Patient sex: M
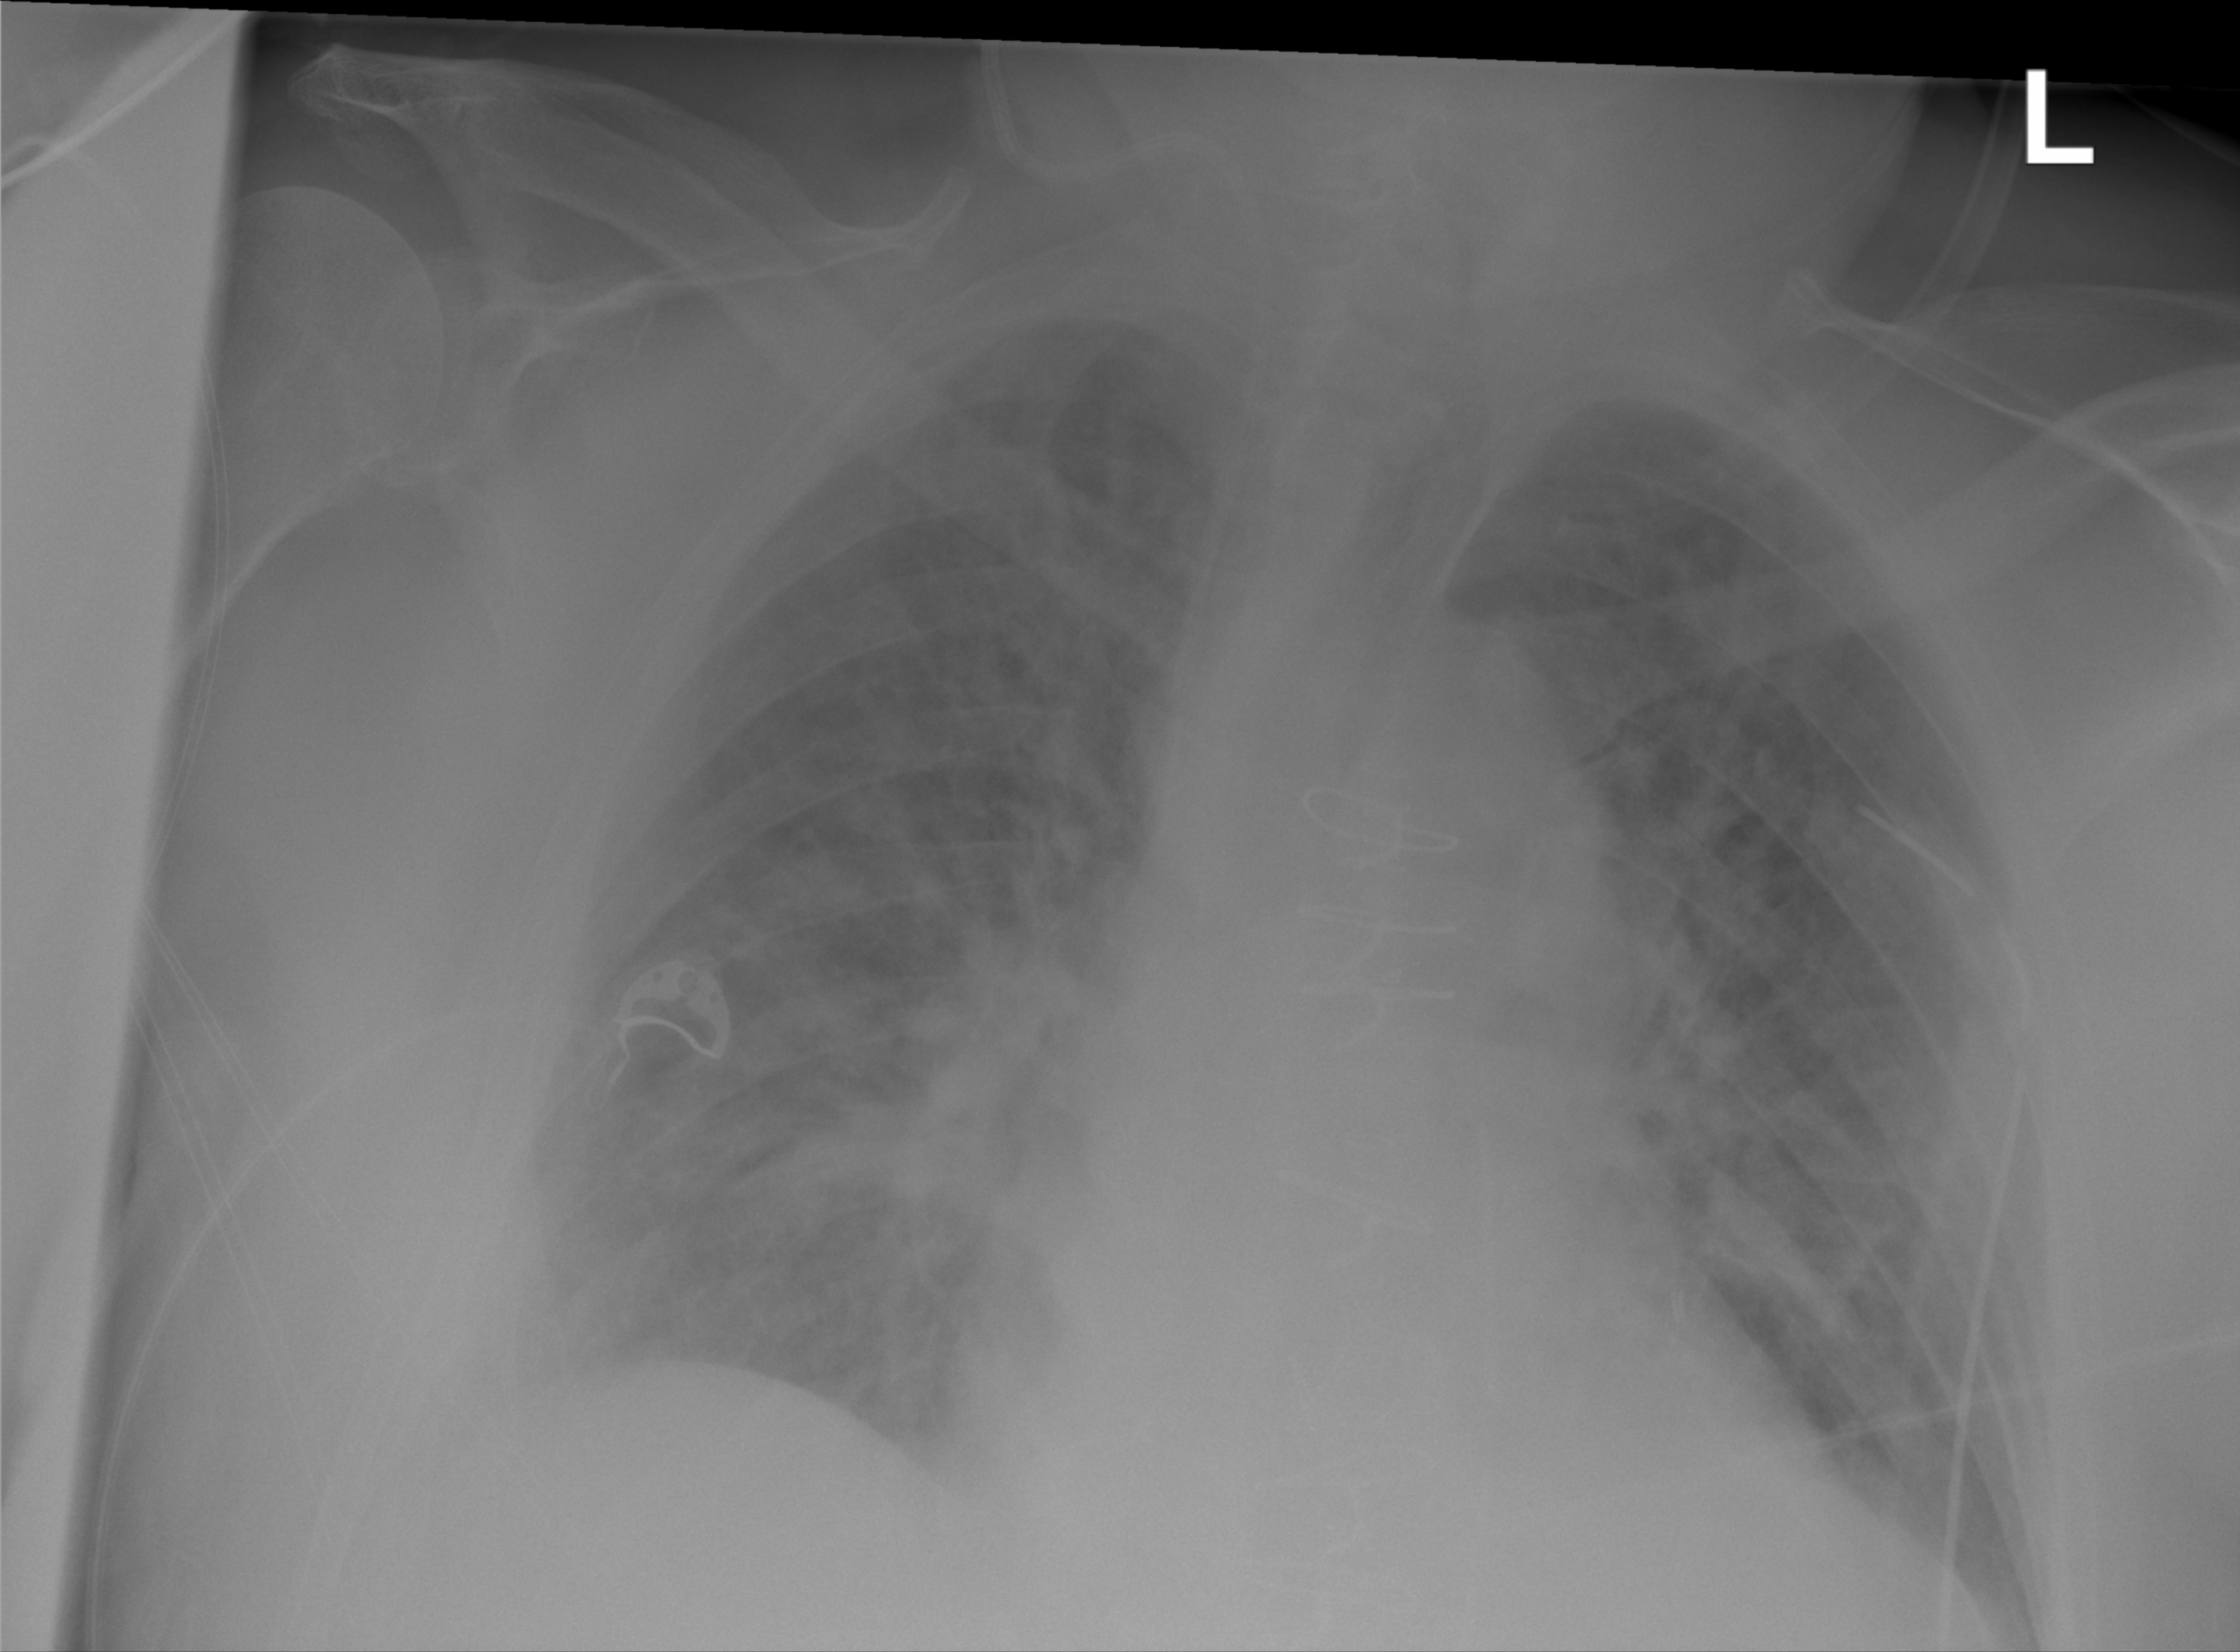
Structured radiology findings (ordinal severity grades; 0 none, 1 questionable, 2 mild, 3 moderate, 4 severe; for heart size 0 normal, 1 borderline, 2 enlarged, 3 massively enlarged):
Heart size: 1
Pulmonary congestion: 2
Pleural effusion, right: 0
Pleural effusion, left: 0
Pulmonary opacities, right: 2
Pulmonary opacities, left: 2
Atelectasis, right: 0
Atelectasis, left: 0